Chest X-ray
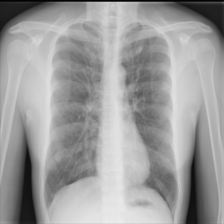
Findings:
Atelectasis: negative
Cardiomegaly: negative
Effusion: negative
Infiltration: negative
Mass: negative
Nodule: negative
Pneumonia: negative
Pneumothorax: negative
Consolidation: negative
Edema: negative
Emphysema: negative
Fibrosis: negative
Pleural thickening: negative
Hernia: negative